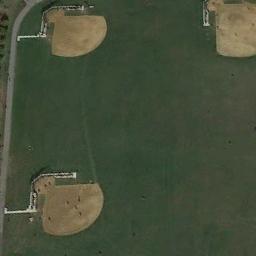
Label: baseball_diamond